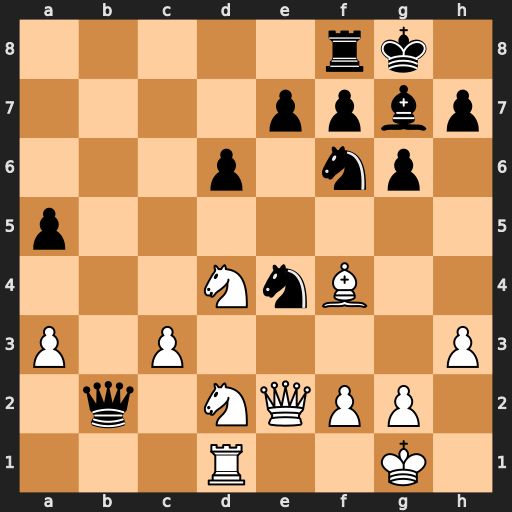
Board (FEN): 5rk1/4ppbp/3p1np1/p7/3NnB2/P1P4P/1q1NQPP1/3R2K1
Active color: w
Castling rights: -
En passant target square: -
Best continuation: Nxe4 Qxe2 Nxf6+ Bxf6 Nxe2